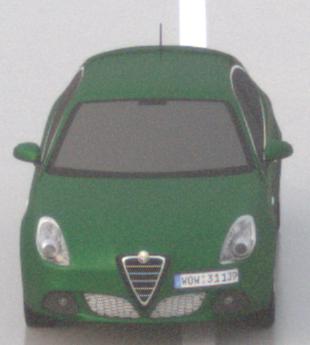
Make: Alfa Romeo
Model: Giulietta 1.4 TB 16V
Detailed model: Giulietta (940)
Model produced from: 2010/05
Model produced until: 2013/03
Doors: 5
Color: green
Road condition: wet road
Daytime: sunrise or sunset
Contrast: low contrast